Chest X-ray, AP view. Patient: 54 years old, sex M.
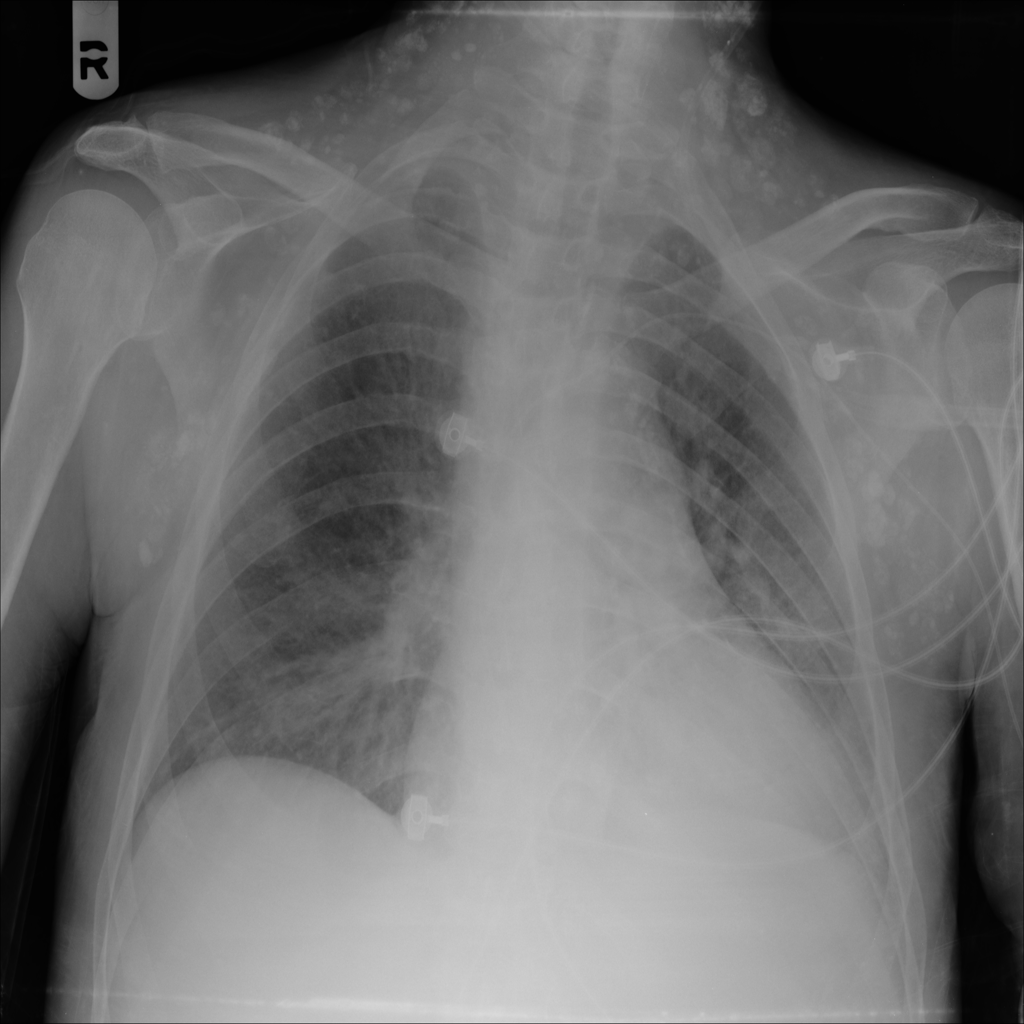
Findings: Infiltration